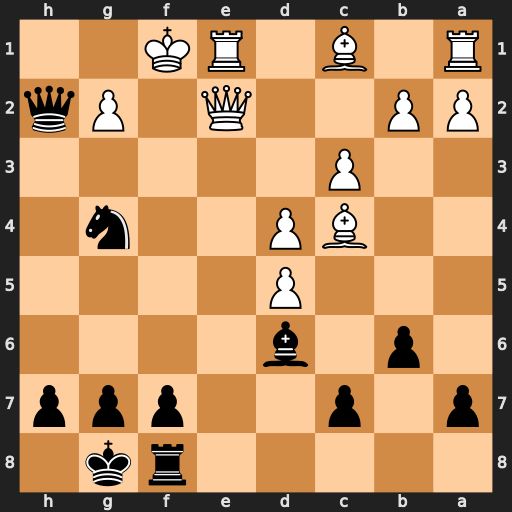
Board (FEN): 5rk1/p1p2ppp/1p1b4/3P4/2BP2n1/2P5/PP2Q1Pq/R1B1RK2
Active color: b
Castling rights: -
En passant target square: -
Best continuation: Qh1#